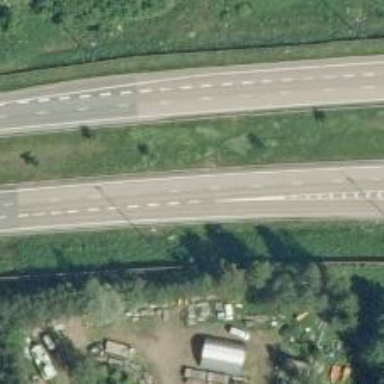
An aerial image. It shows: Motorway junction.